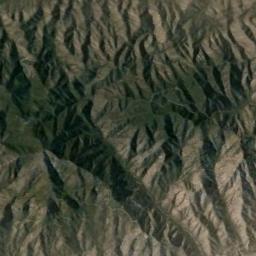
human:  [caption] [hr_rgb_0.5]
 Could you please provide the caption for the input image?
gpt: The folded mountain consists of a number of ridges and valleys of different sizes .

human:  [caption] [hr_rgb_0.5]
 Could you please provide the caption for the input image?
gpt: There is the mountain of uneven .

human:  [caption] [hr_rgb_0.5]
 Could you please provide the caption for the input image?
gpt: The mountain is full of bare land with some green plants .

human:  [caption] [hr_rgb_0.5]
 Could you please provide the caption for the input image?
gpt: There are many terraces and mountain trails on this mountain .

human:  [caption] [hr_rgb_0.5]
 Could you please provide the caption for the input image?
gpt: There are many ridges on the brown mountain .